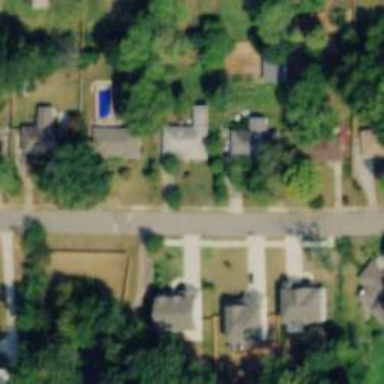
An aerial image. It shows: Residential road.